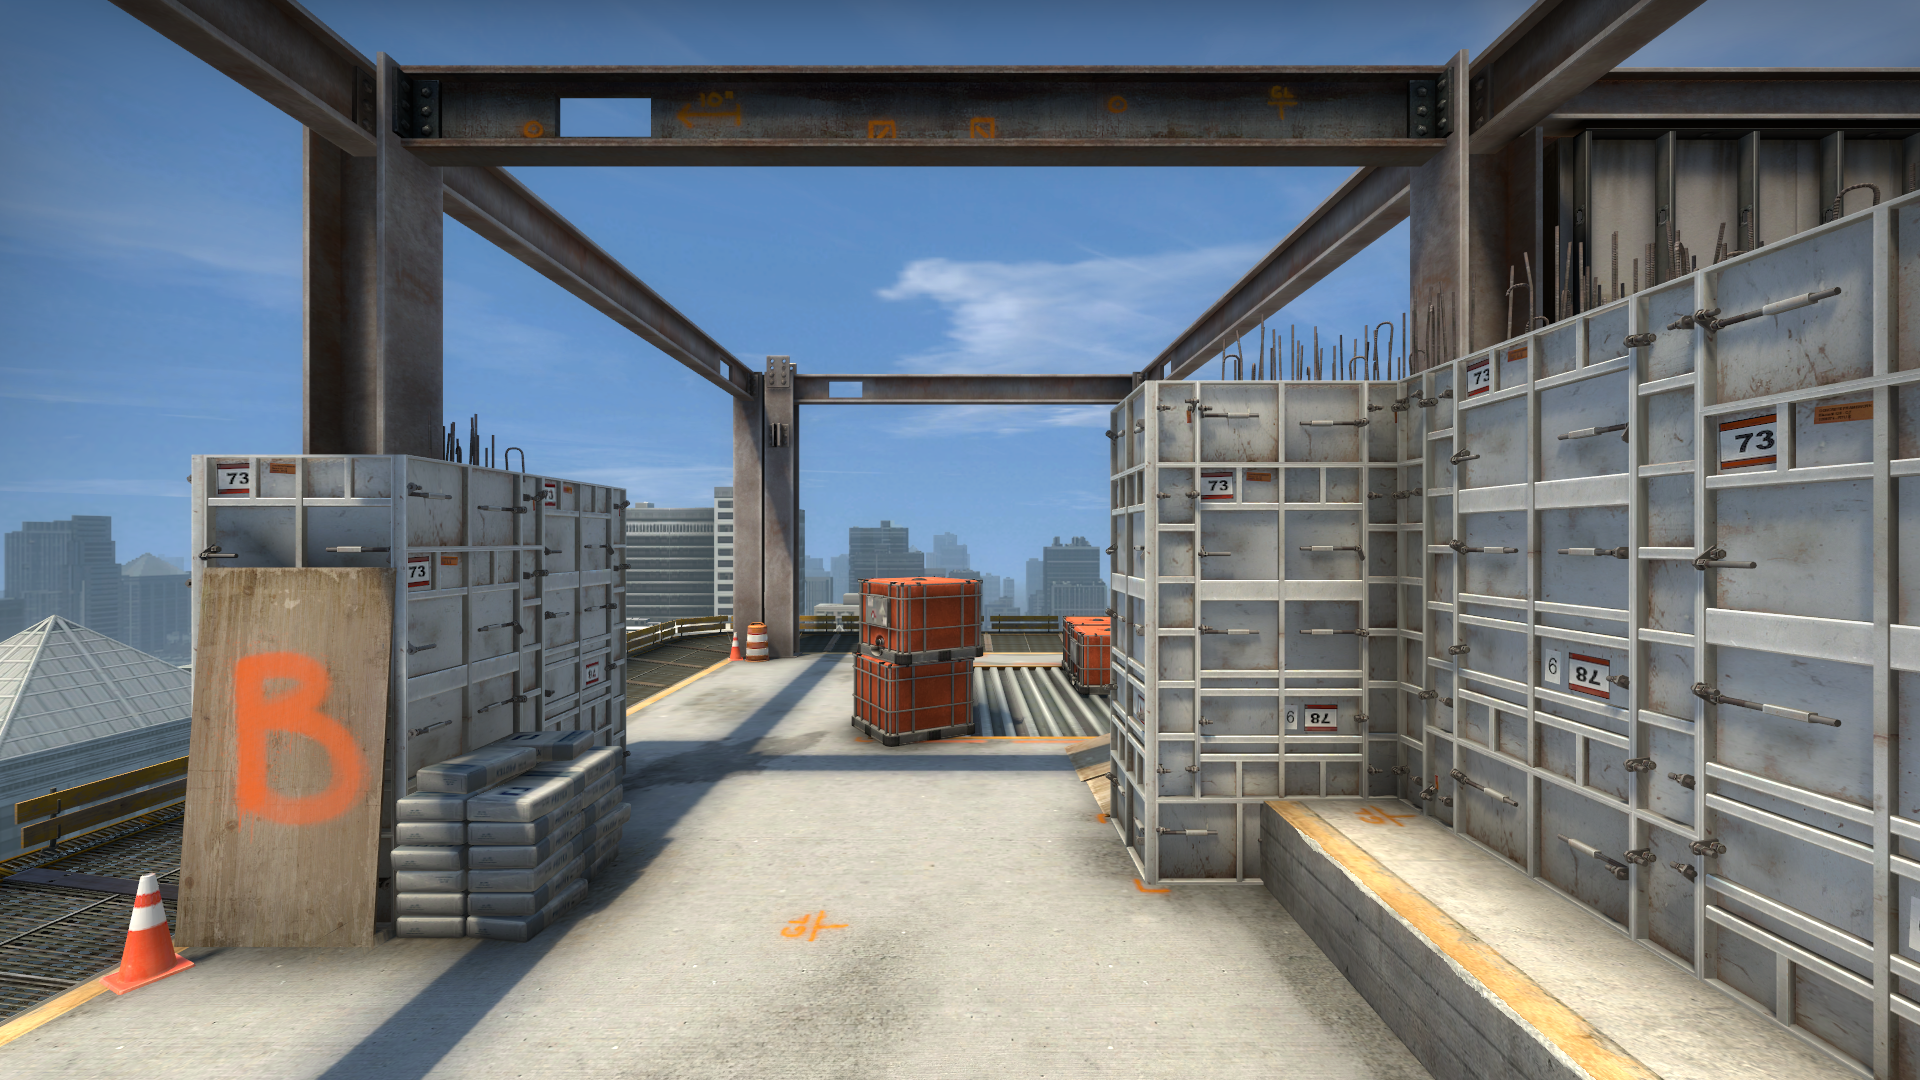
Map: de_vertigo